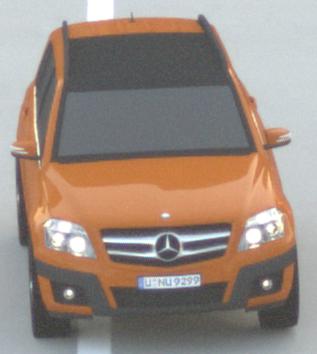
Make: Mercedes-Benz
Model: GLK 280
Detailed model: GLK-Class (204)
Model produced from: 2008/10
Model produced until: 2009/04
Doors: 5
Color: orange
Road condition: dry road
Daytime: sunrise or sunset
Contrast: low contrast